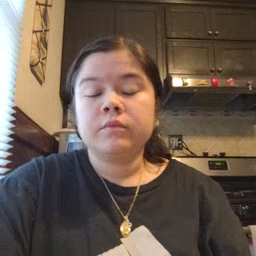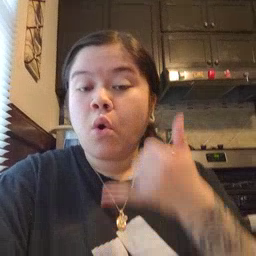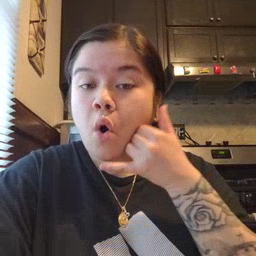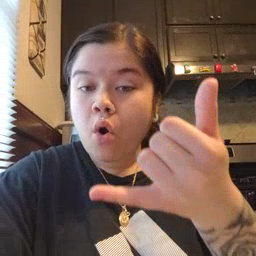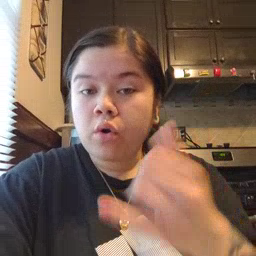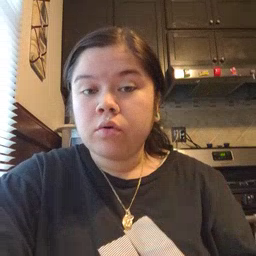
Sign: callonphone